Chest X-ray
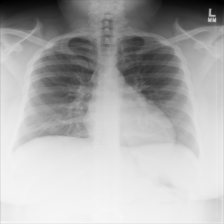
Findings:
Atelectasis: negative
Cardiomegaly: negative
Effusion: negative
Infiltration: negative
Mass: negative
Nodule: negative
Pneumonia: negative
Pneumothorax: negative
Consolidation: negative
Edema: negative
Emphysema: negative
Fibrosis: negative
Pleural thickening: negative
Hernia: negative